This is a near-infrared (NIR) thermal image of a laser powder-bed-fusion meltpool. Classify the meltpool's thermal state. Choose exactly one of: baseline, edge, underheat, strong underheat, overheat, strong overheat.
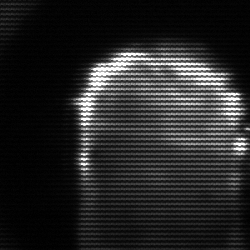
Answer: baseline